二年级 · 算术
看图列式。

$\square \times \square=\square$ (个)

(个)

(个)
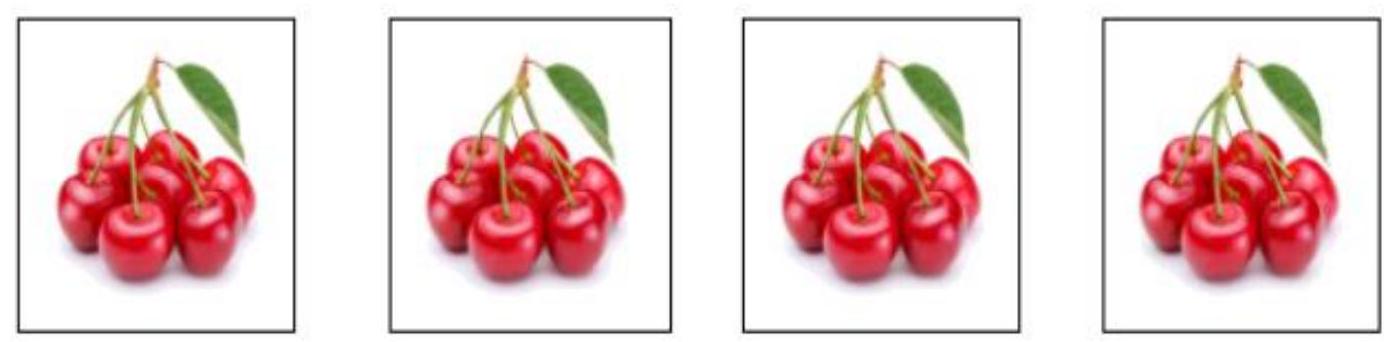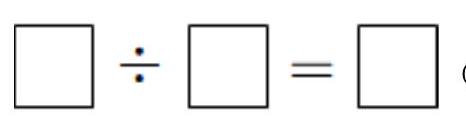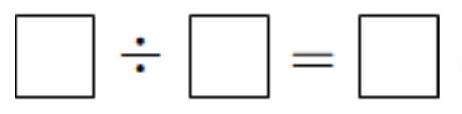
答案: $7 \times 4=28$

$28 \div 7=4$

$28 \div 4=7$